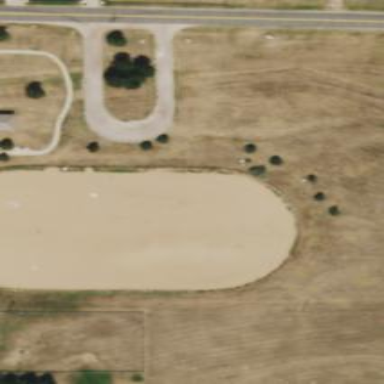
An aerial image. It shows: Equestrian pitch for leisure land sports.